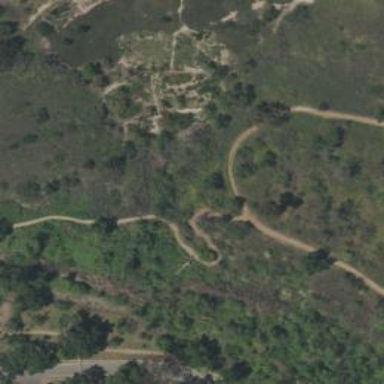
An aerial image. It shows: Path.